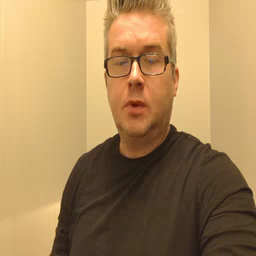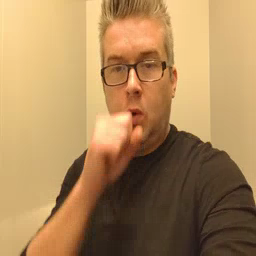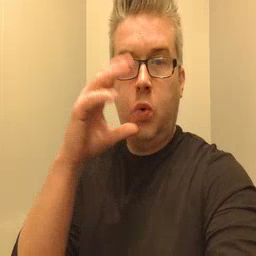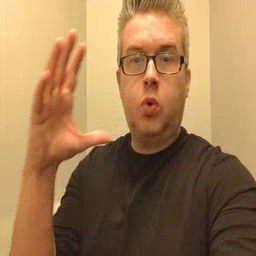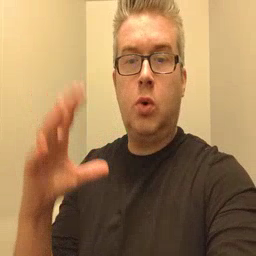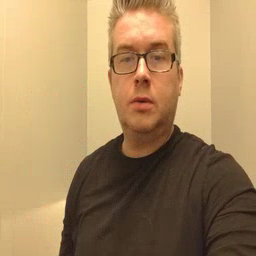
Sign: balloon